Question: I am using Table layout. I have two(columns) text-views in table row. I want to apply 'android:ellipsize="end"' at the end of the 'textView'.
But it is not working for me, see the screen shot below. Please give me any idea, how to apply ellipsize to the 'textview' inside a 'table row'.
Here is the code :
'''
<TableLayout
android:id="@+id/linerLayout1"
android:layout_width="fill_parent"
android:layout_height="wrap_content"
android:layout_alignParentLeft="true"
android:layout_alignParentTop="true"
android:layout_margin="10dip"
android:background="@drawable/shape1"
android:stretchColumns="2" >
<TableRow
android:id="@+id/TableRow1"
android:layout_width="fill_parent"
android:layout_height="wrap_content" >
<TextView
android:id="@+id/textView1"
android:layout_width="wrap_content"
android:layout_height="wrap_content"
android:padding="5dp"
android:text="Product used for "
android:textColor="@color/black_color" />
<TextView
android:id="@+id/productusedfor"
android:layout_width="wrap_content"
android:layout_height="wrap_content"
android:layout_gravity="center_vertical"
android:ellipsize="end"
android:minLines="1"
android:padding="5dp"
android:singleLine="true"
android:text="TextView"
android:textColor="@color/black_color" />
</TableRow>
<TableRow
android:id="@+id/TableRow1"
android:layout_width="fill_parent"
android:layout_height="wrap_content" >
<TextView
android:id="@+id/textView2"
android:layout_width="wrap_content"
android:layout_height="wrap_content"
android:padding="5dp"
android:text="Treatment for "
android:textColor="@color/black_color" />
<TextView
android:id="@+id/treatementfor"
android:layout_width="wrap_content"
android:layout_height="wrap_content"
android:layout_gravity="center_vertical"
android:ellipsize="end"
android:minLines="1"
android:padding="5dp"
android:singleLine="true"
android:text="TextView"
android:textColor="@color/black_color" />
</TableRow>
<TableRow
android:id="@+id/TableRow1"
android:layout_width="fill_parent"
android:layout_height="wrap_content" >
<TextView
android:id="@+id/textView3"
android:layout_width="wrap_content"
android:layout_height="wrap_content"
android:padding="5dp"
android:text="Horse Name "
android:textColor="@color/black_color" />
<TextView
android:id="@+id/horsename"
android:layout_width="wrap_content"
android:layout_height="wrap_content"
android:layout_gravity="center_vertical"
android:layout_marginRight="10dp"
android:ellipsize="end"
android:minLines="1"
android:padding="5dp"
android:singleLine="true"
android:text="TextView"
android:textColor="@color/black_color" />
</TableRow>
<TableRow
android:id="@+id/TableRow1"
android:layout_width="fill_parent"
android:layout_height="wrap_content" >
<TextView
android:id="@+id/textView4"
android:layout_width="wrap_content"
android:layout_height="wrap_content"
android:padding="5dp"
android:text="Where "
android:textColor="@color/black_color" />
<TextView
android:id="@+id/location"
android:layout_width="wrap_content"
android:layout_height="wrap_content"
android:layout_gravity="center_vertical"
android:ellipsize="end"
android:minLines="1"
android:padding="5dp"
android:singleLine="true"
android:text="TextView"
android:textColor="@color/black_color" />
</TableRow>
'''

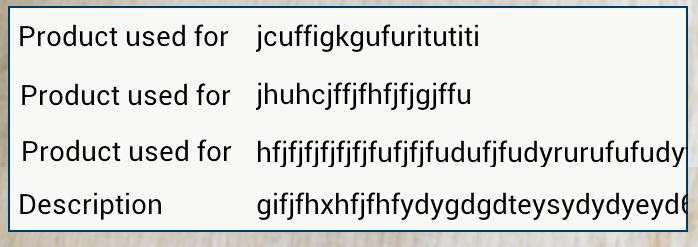
Answer: Try this
You have to use following property. Because textview width is 'wrap_content' so it is going outside from the tablerow. So if you use this property then it will work: 'android:layout_weight="1"'.
'''
<TableLayout
android:id="@+id/linerLayout1"
android:layout_width="fill_parent"
android:layout_height="wrap_content"
android:layout_alignParentLeft="true"
android:layout_alignParentTop="true"
android:layout_margin="10dip"
android:background="@drawable/shape1"
android:stretchColumns="2" >
<TableRow
android:id="@+id/TableRow1"
android:layout_width="fill_parent"
android:layout_height="wrap_content" >
<TextView
android:id="@+id/textView1"
android:layout_width="wrap_content"
android:layout_height="wrap_content"
android:padding="5dp"
android:text="Product used for "
android:textColor="@color/black_color" />
<TextView
android:id="@+id/productusedfor"
android:layout_width="wrap_content"
android:layout_height="wrap_content"
android:layout_gravity="center_vertical"
android:ellipsize="end"
android:minLines="1"
android:layout_weight="1"
android:padding="5dp"
android:singleLine="true"
android:text="fjdsngfksngfkfngkaklmngkldfmnkldgfnskldngkldnsklnghdnklgfnkdtgfndkgfn"
android:textColor="@color/black_color" />
</TableRow>
<TableRow
android:id="@+id/TableRow1"
android:layout_width="fill_parent"
android:layout_height="wrap_content" >
<TextView
android:id="@+id/textView2"
android:layout_width="wrap_content"
android:layout_height="wrap_content"
android:padding="5dp"
android:text="Treatment for "
android:textColor="@color/black_color" />
<TextView
android:id="@+id/treatementfor"
android:layout_width="wrap_content"
android:layout_height="wrap_content"
android:layout_gravity="center_vertical"
android:ellipsize="end"
android:minLines="1"
android:layout_weight="1"
android:padding="5dp"
android:singleLine="true"
android:text="TextView"
android:textColor="@color/black_color" />
</TableRow>
<TableRow
android:id="@+id/TableRow1"
android:layout_width="fill_parent"
android:layout_height="wrap_content" >
<TextView
android:id="@+id/textView3"
android:layout_width="wrap_content"
android:layout_height="wrap_content"
android:padding="5dp"
android:text="Horse Name "
android:textColor="@color/black_color" />
<TextView
android:id="@+id/horsename"
android:layout_width="wrap_content"
android:layout_height="wrap_content"
android:layout_gravity="center_vertical"
android:layout_marginRight="10dp"
android:ellipsize="end"
android:minLines="1"
android:layout_weight="1"
android:padding="5dp"
android:singleLine="true"
android:text="TextView"
android:textColor="@color/black_color" />
</TableRow>
<TableRow
android:id="@+id/TableRow1"
android:layout_width="fill_parent"
android:layout_height="wrap_content" >
<TextView
android:id="@+id/textView4"
android:layout_width="wrap_content"
android:layout_height="wrap_content"
android:padding="5dp"
android:text="Where "
android:textColor="@color/black_color" />
<TextView
android:id="@+id/location"
android:layout_width="wrap_content"
android:layout_height="wrap_content"
android:layout_gravity="center_vertical"
android:ellipsize="end"
android:minLines="1"
android:layout_weight="1"
android:padding="5dp"
android:singleLine="true"
android:text="TextView"
android:textColor="@color/black_color" />
</TableRow>
</TableLayout>
'''
It may work for you.